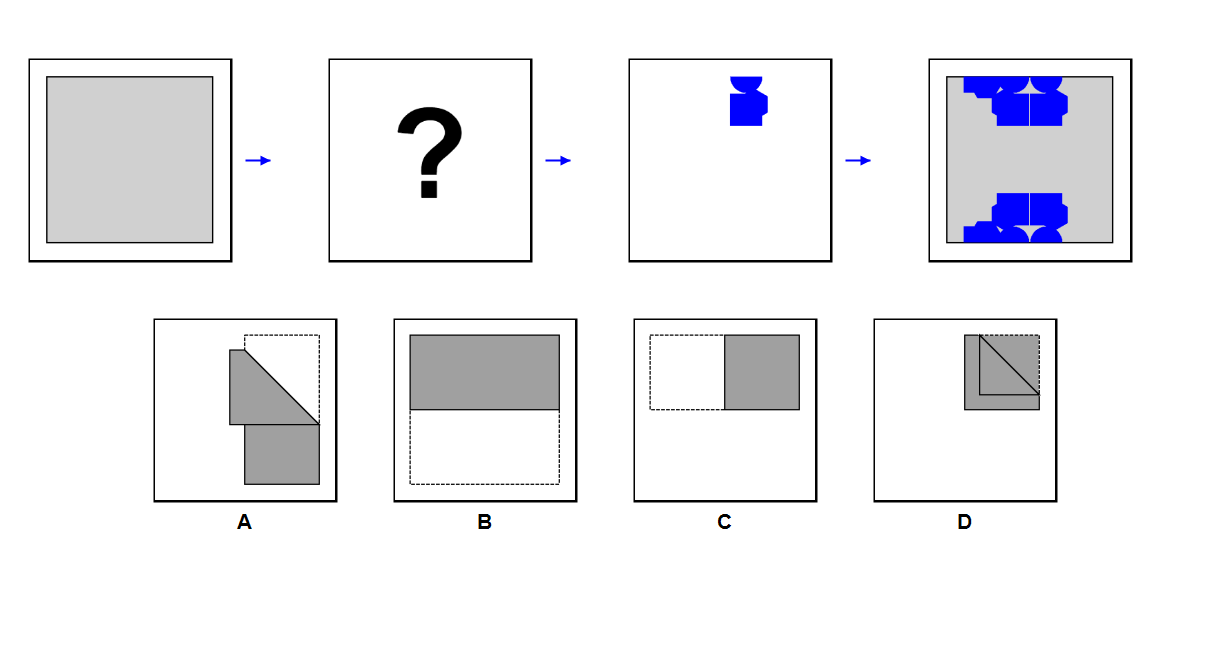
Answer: A